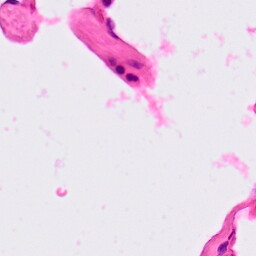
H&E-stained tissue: Lung